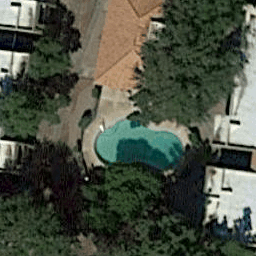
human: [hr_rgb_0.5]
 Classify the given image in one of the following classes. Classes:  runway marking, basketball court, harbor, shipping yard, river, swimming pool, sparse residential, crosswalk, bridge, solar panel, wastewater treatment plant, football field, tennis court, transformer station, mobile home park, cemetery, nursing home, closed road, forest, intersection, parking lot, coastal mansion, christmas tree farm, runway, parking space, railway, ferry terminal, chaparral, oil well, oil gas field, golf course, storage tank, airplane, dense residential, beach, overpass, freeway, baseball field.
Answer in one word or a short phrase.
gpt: swimming pool